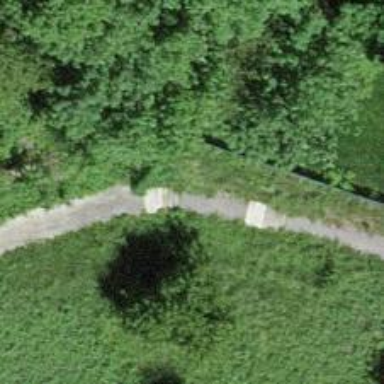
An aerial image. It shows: Dirt steps along the road.